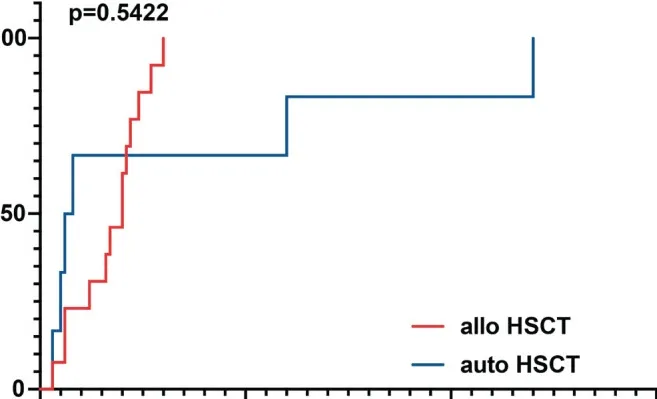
(B) Cumulative incidence of sarcoidosis in allogenous HSCT versus autologous HSCT. The median time to onset of sarcoidosis post HSCT overall was 17 months (range 3 to 120 months), with patients developing sarcoidosis after allo HSCT at a median time of 20 months (range 3 to 30 months) and 7 months (range 3 to 120 months) after auto HSCT. No statistically significant difference between the groups could be detected (p = 0.5422).
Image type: chart (chart)